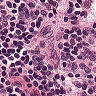
Metastatic tissue present: no